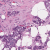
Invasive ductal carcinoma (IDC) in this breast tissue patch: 1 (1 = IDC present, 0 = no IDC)